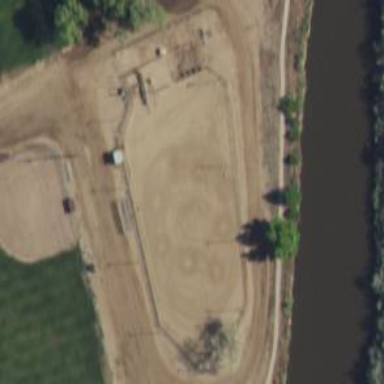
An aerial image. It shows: Rodeo pitch for leisure land activities.